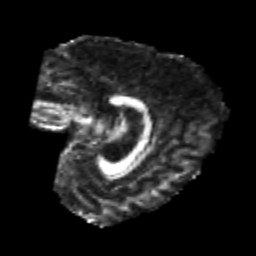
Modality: FA
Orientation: sagittal
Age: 22
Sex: male
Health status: healthy
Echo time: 0.074 s